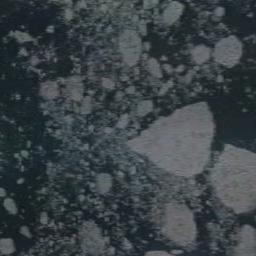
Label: sea_ice